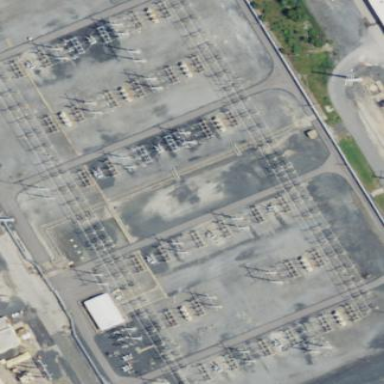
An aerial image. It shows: Busbar power line.